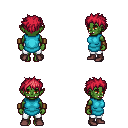
a pixel art fantasy rpg character, female body template, orc, green skin, teal tunic, white pants, ruby red bedhead hairstyle, leather bracers, maroon shoes, four views (front, back, left, right), 2x2 character sprite sheet, small pixel art, hard edges, no anti-aliasing